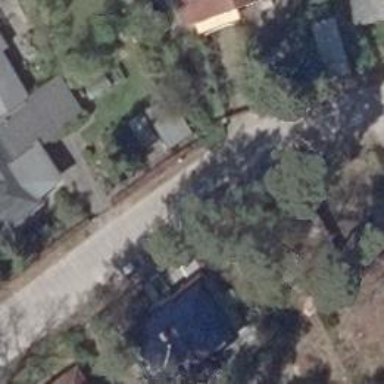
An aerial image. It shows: Residential road surfaced with concrete plates.